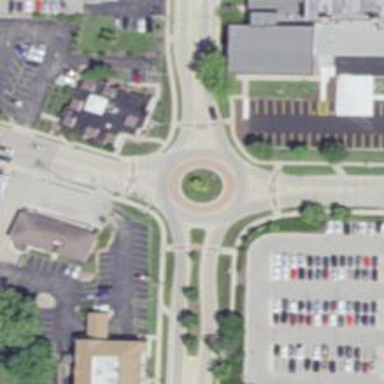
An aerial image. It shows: Secondary road around roundabout.